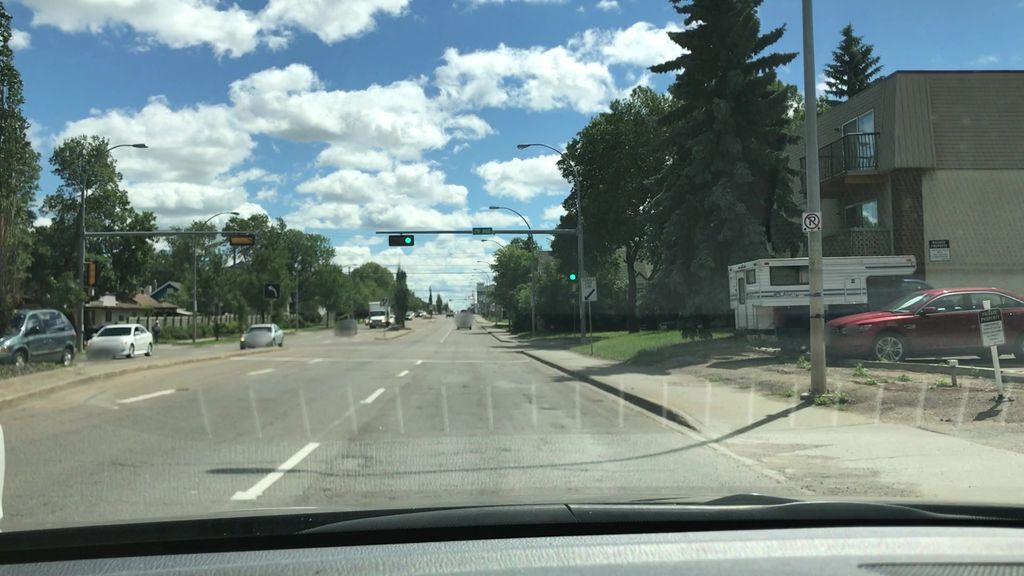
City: edmonton